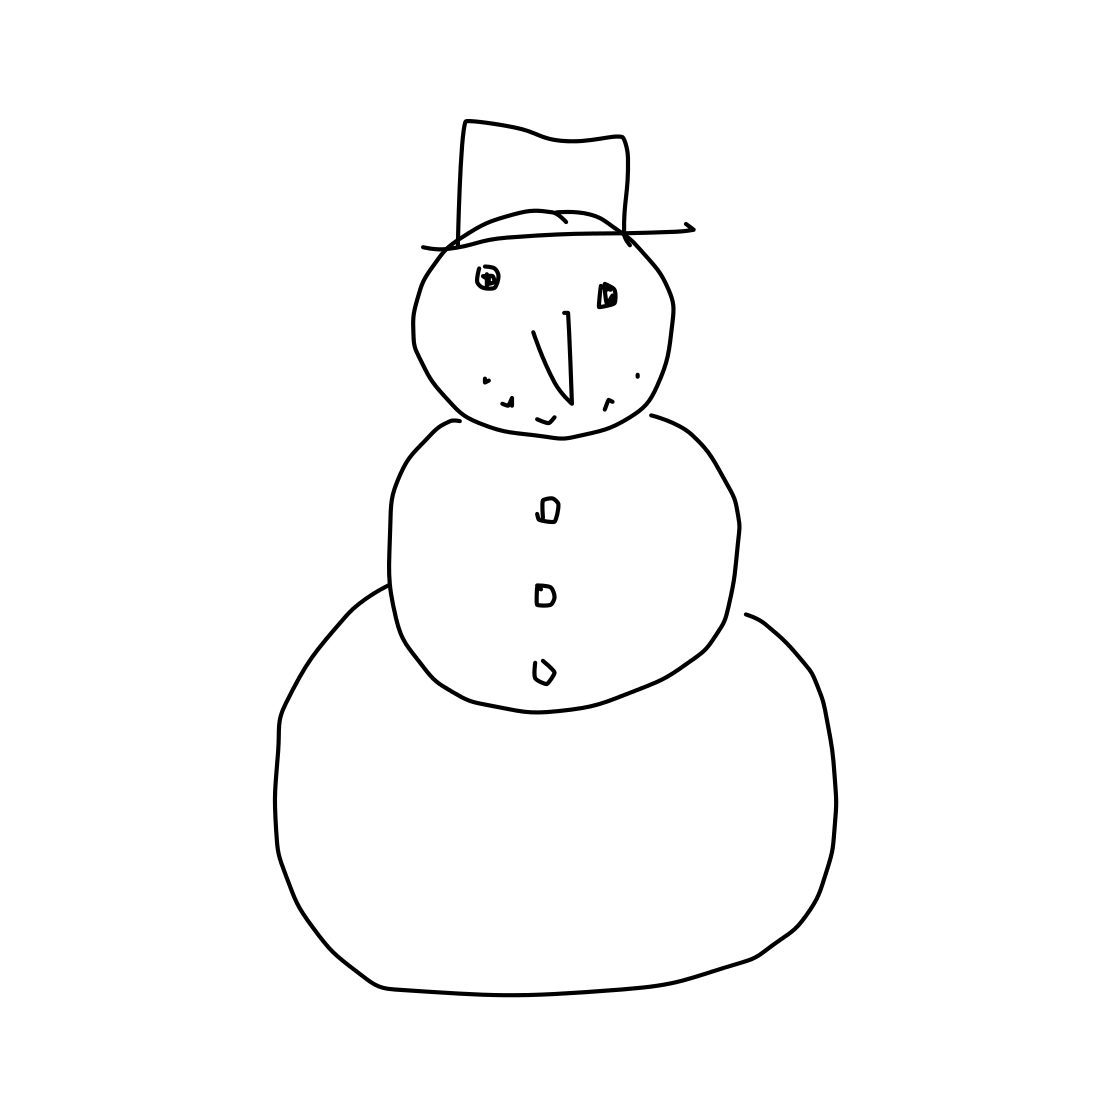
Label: snowman